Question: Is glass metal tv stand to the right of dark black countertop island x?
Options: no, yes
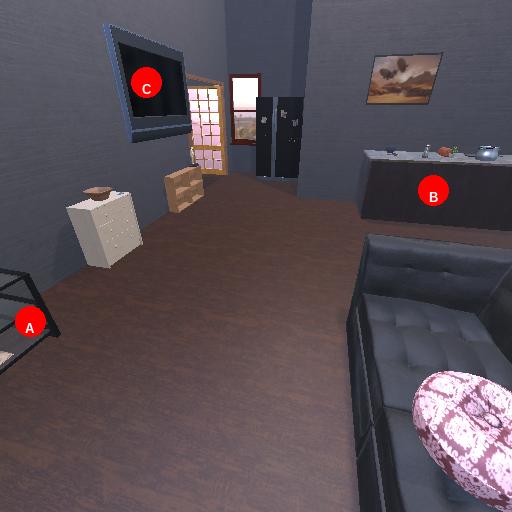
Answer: no